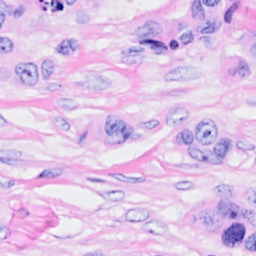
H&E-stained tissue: Breast